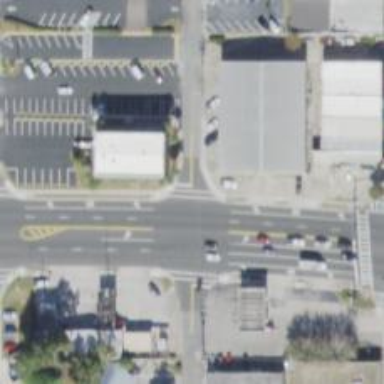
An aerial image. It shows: Unmarked crossing on the road.